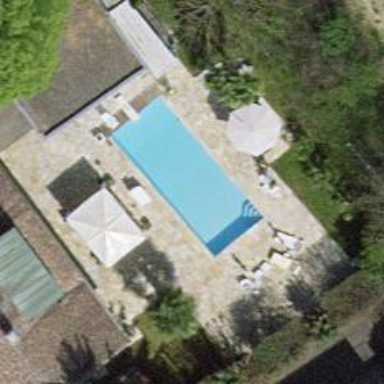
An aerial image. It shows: Swimming pool located in leisure land.